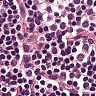
Metastatic tissue present: no